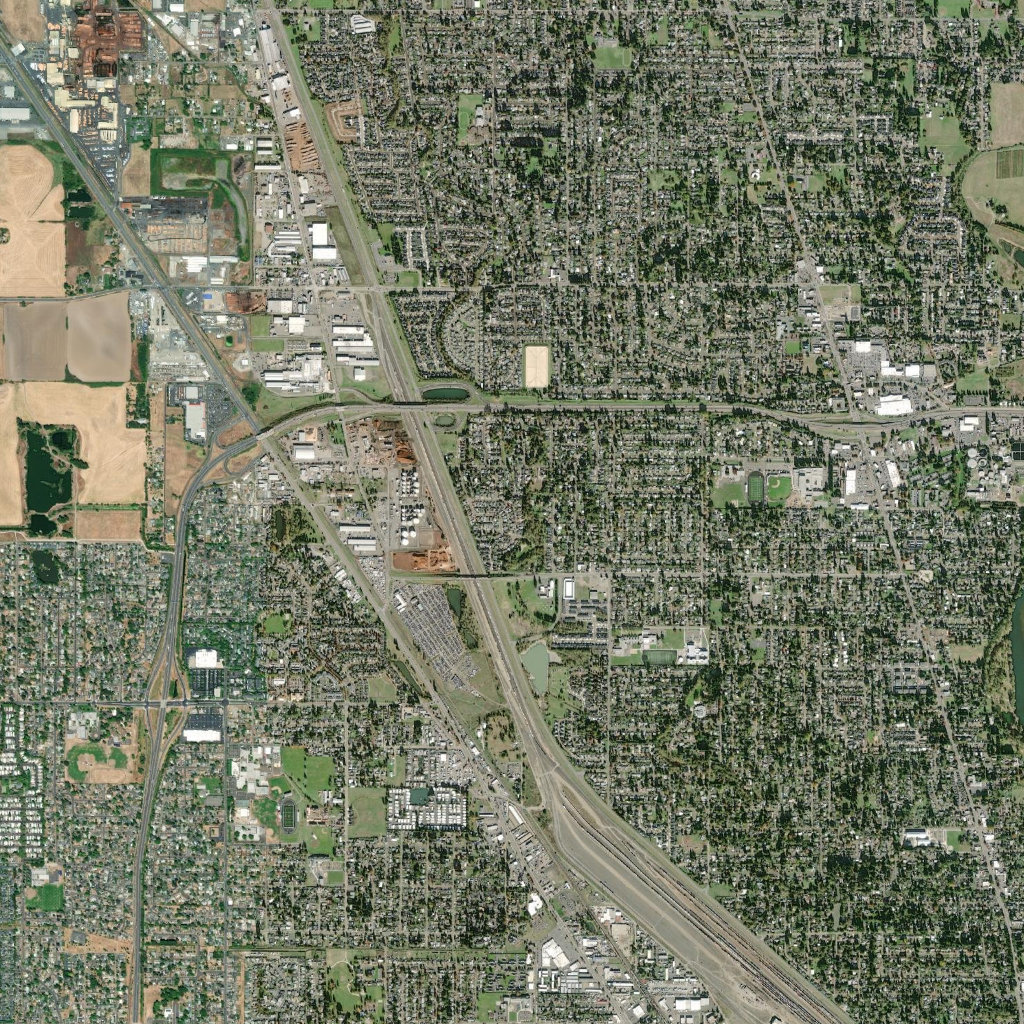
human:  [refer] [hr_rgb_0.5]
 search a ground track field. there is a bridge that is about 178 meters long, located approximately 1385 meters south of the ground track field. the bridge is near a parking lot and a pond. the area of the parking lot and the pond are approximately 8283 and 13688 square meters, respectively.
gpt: <box>[[44, 10, 45, 12, 0]]</box>

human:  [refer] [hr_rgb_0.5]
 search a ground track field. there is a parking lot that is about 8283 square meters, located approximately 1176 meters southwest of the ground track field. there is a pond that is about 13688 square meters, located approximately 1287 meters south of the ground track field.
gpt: <box>[[44, 10, 45, 12, 0]]</box>